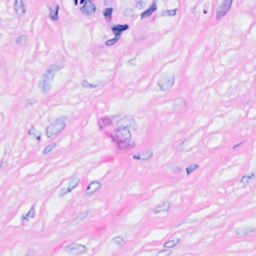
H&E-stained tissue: Breast